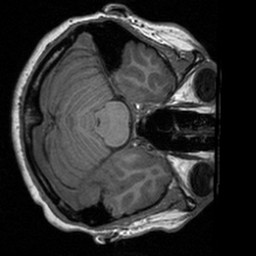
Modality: T1w
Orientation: axial
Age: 24
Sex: male
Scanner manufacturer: siemens
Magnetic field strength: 3 T
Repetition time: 1.9 s
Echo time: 0.00226 s